Field crop: tomato
Growth stage: 1
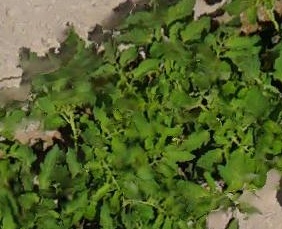
Species: tomato